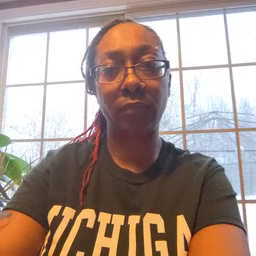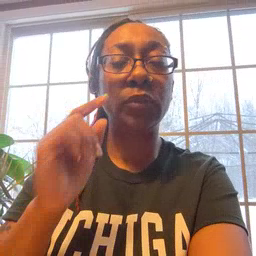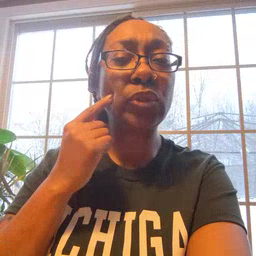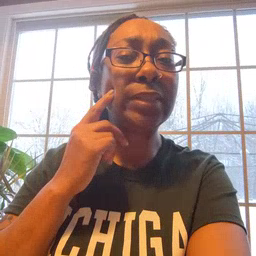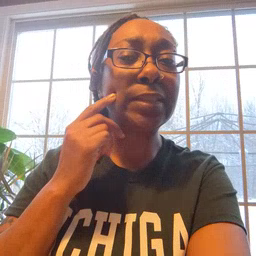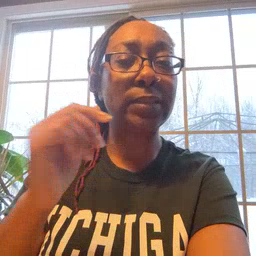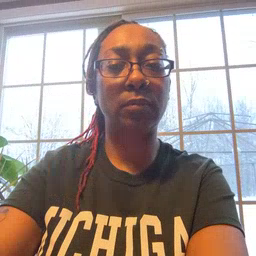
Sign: cheek